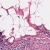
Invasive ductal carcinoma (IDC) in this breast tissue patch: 1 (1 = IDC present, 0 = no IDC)